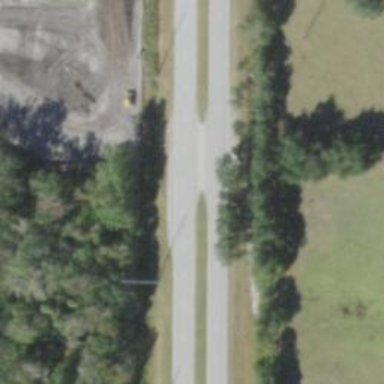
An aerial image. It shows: Asphalt road at the secondary link level.